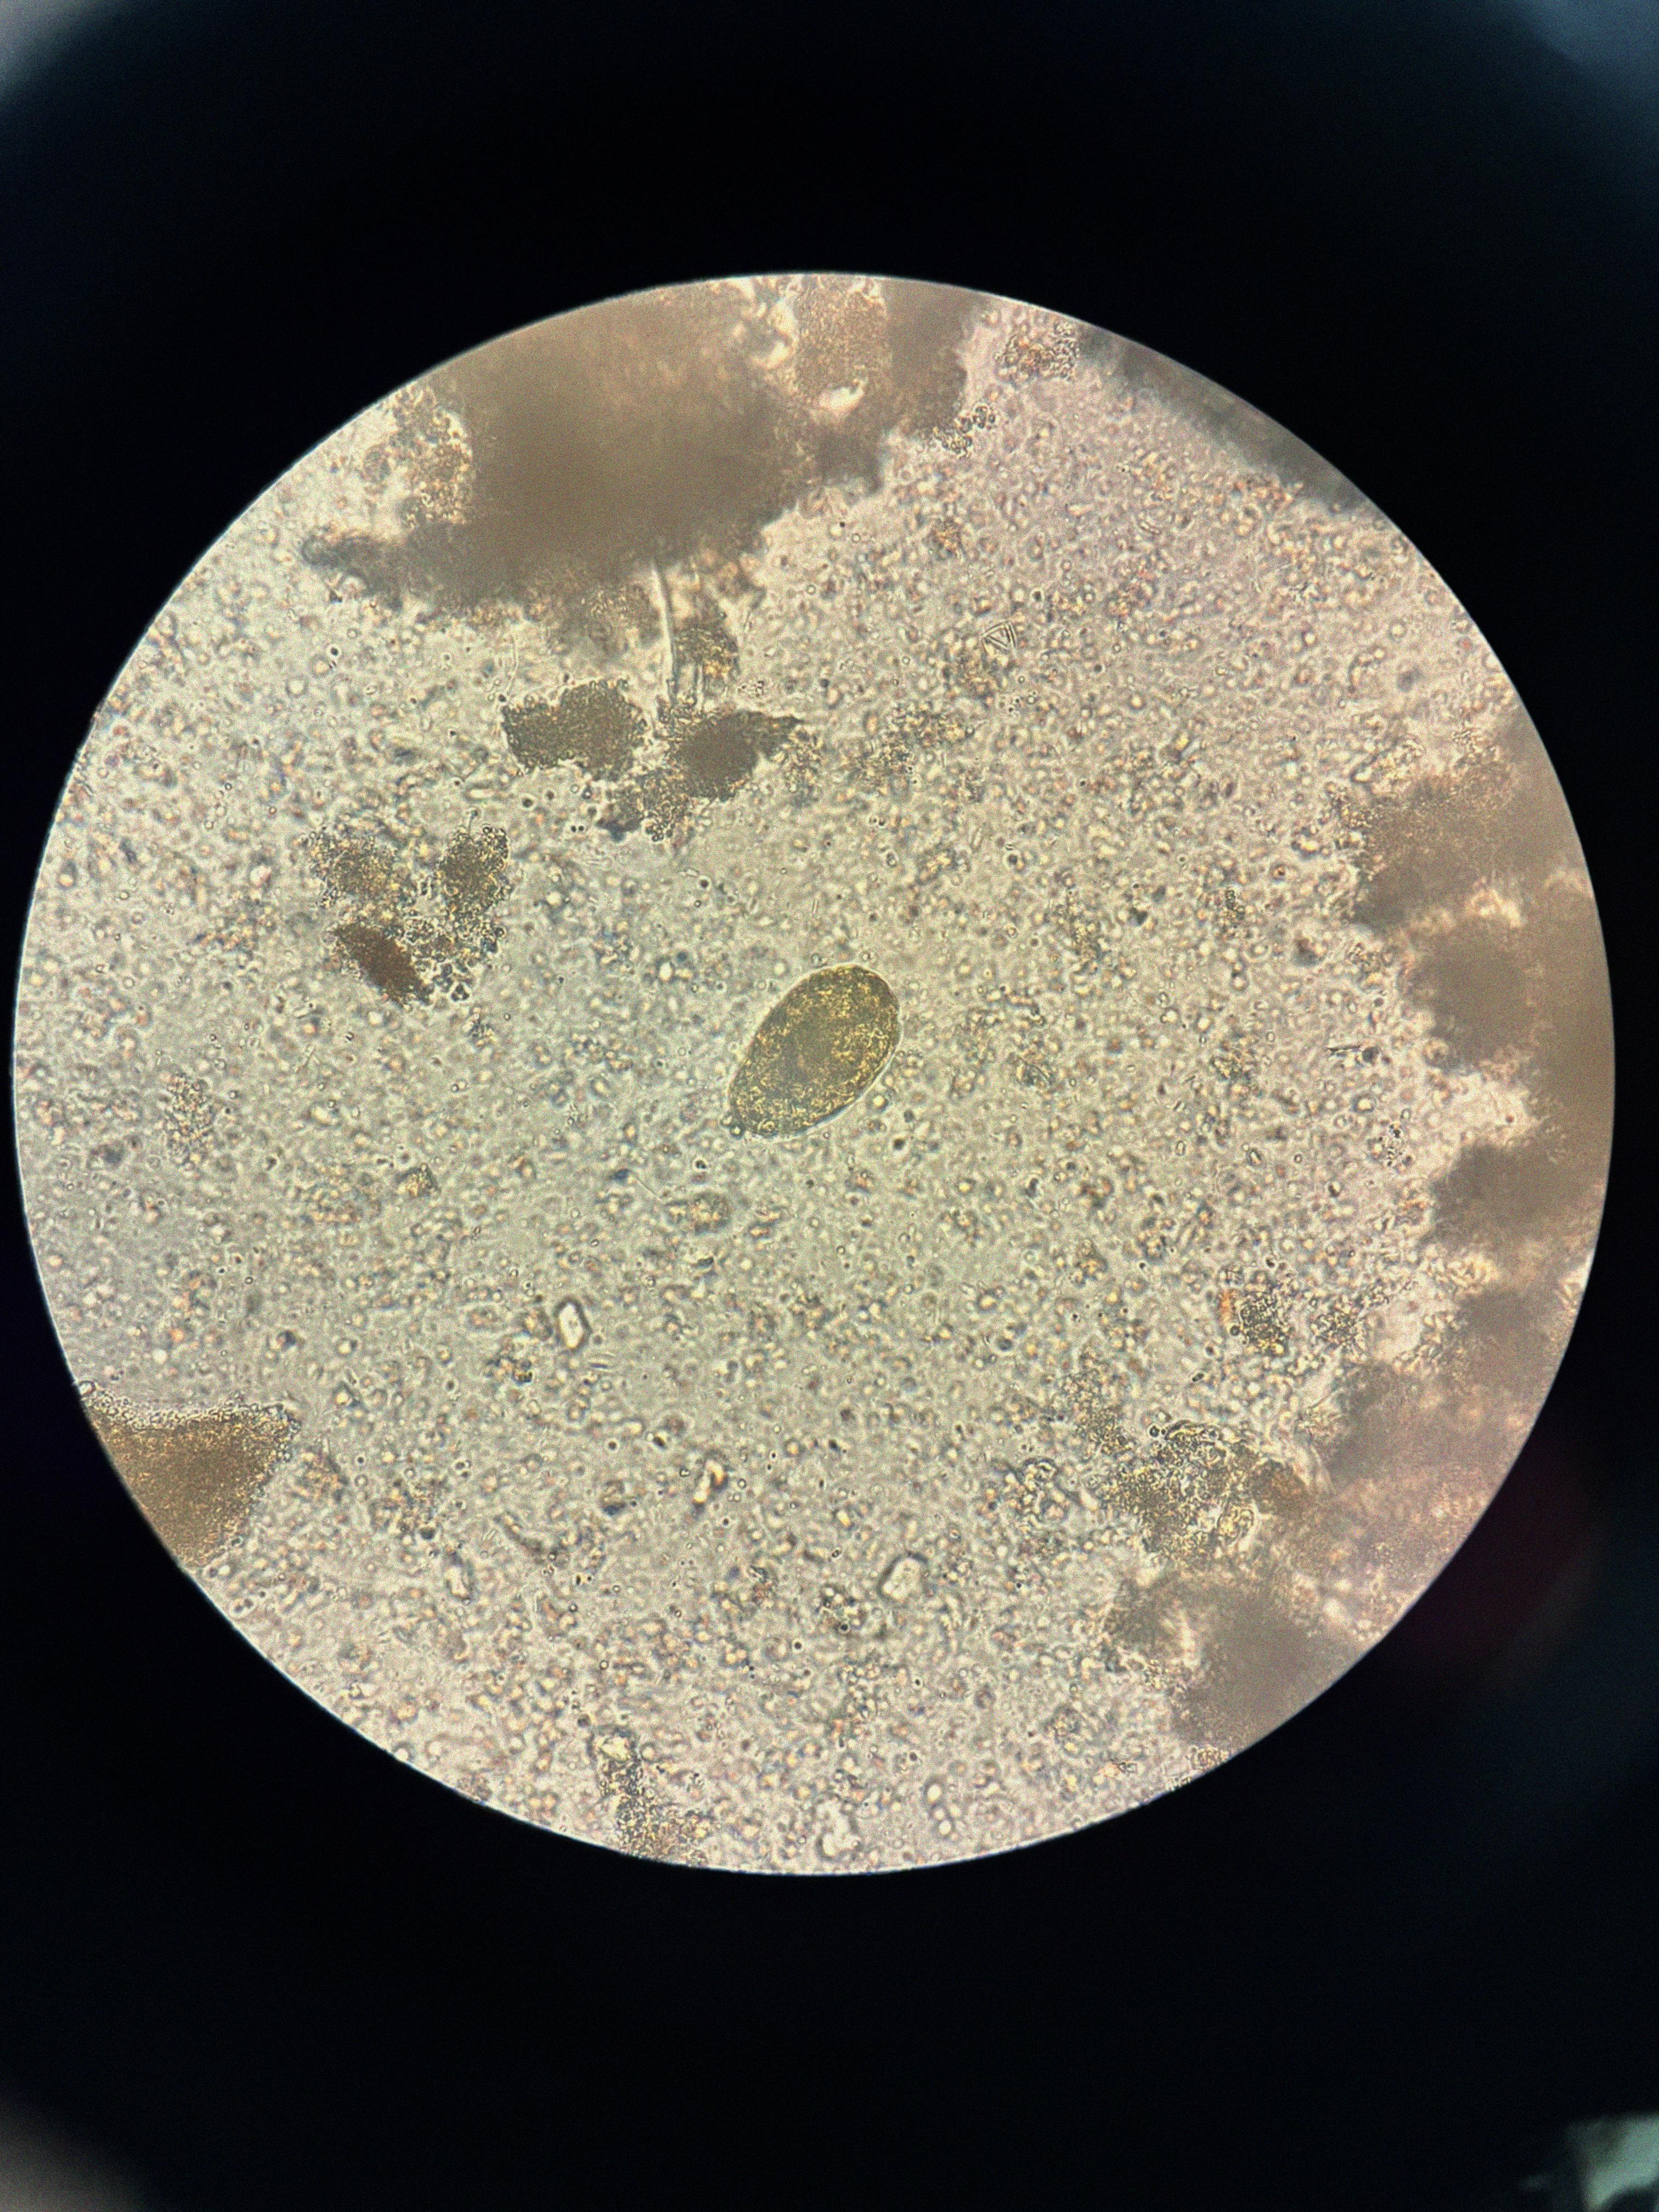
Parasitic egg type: Paragonimus spp